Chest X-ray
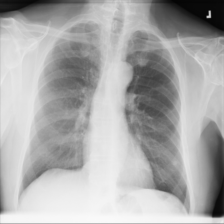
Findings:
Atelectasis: negative
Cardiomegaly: negative
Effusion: negative
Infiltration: negative
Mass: negative
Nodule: positive
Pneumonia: negative
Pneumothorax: negative
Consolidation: negative
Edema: negative
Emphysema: negative
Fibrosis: negative
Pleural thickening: negative
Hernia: negative